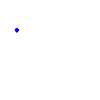
Particle: kaon